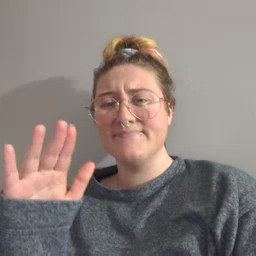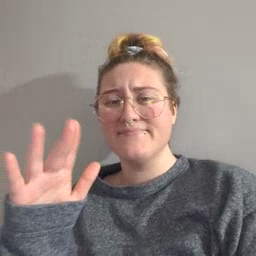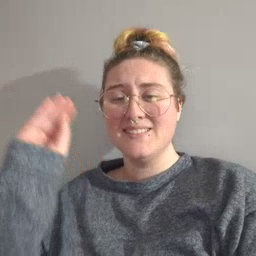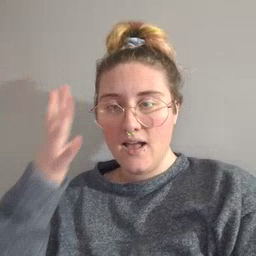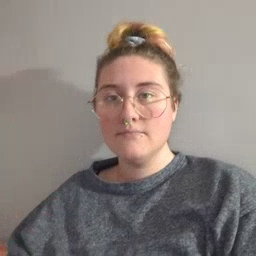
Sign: sun